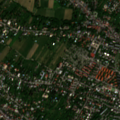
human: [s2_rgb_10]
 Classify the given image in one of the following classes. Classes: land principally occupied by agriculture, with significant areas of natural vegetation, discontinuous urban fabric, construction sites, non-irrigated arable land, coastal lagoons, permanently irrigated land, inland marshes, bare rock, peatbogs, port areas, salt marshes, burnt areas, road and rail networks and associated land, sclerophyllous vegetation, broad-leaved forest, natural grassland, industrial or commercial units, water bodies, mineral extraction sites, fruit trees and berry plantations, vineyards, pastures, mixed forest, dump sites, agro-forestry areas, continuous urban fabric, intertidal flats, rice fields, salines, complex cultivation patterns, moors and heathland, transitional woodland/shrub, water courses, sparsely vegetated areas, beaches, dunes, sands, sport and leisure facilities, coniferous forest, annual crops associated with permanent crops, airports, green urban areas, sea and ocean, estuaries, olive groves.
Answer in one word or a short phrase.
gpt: discontinuous urban fabric, vineyards, land principally occupied by agriculture, with significant areas of natural vegetation